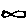
Label: fish